Field crop: maize
Growth stage: 2
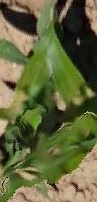
Species: maize